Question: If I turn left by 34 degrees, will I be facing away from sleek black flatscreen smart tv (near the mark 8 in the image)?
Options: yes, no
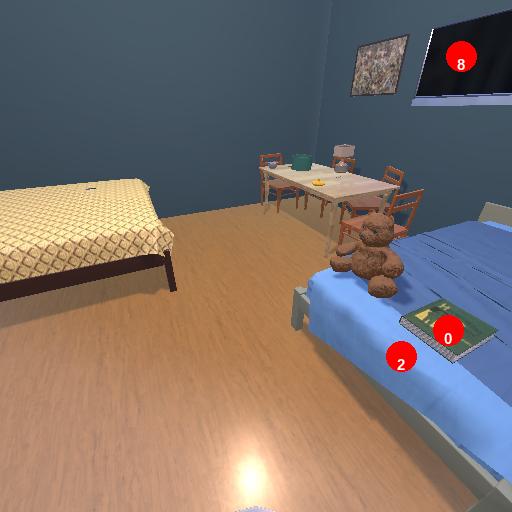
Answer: yes